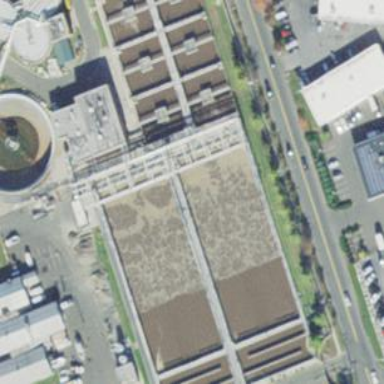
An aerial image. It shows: Building with storage tank.